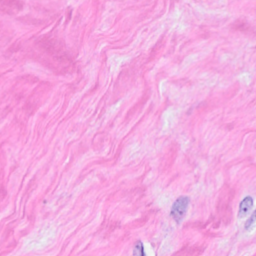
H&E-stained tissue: Breast